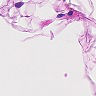
Metastatic tissue present: no